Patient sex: M
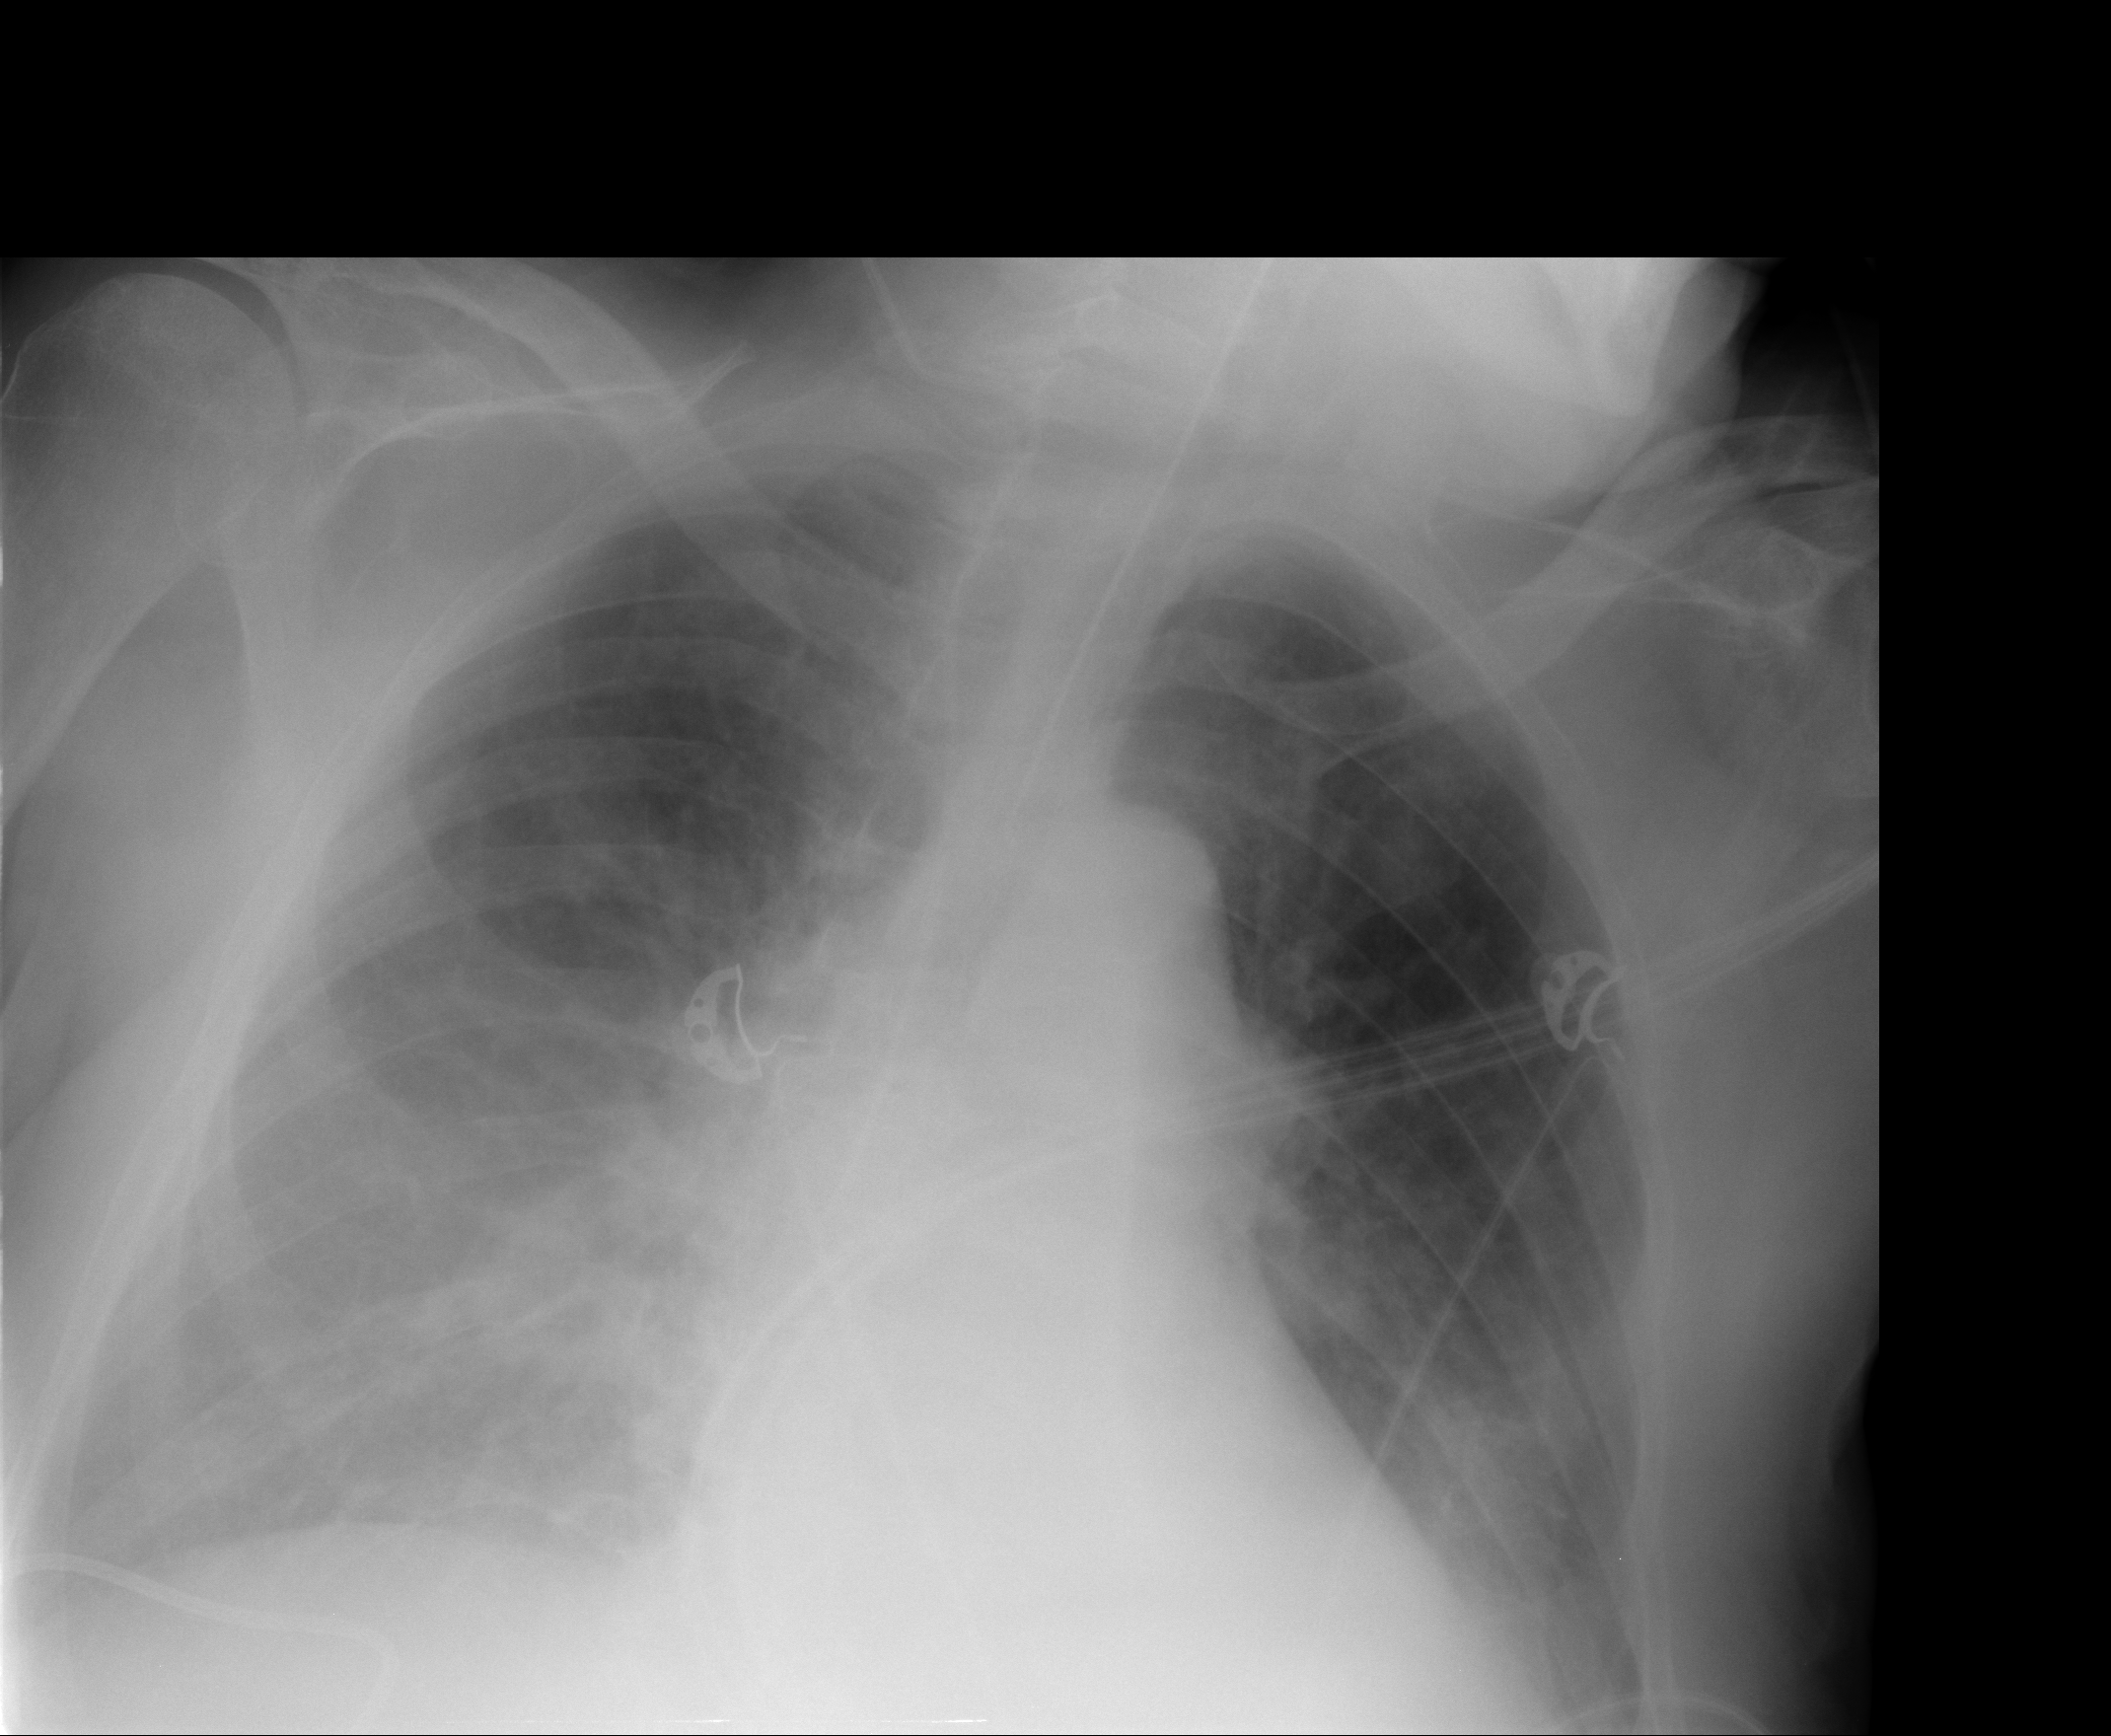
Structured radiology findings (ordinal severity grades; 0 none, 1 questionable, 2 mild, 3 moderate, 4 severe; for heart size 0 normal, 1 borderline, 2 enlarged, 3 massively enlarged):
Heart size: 0
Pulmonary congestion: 0
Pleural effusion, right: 0
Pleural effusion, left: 2
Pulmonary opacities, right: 0
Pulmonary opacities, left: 0
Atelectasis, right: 1
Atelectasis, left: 1